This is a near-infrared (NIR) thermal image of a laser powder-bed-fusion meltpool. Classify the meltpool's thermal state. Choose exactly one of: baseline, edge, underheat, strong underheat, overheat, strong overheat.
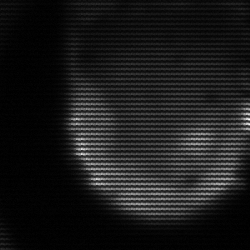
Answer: edge